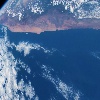
Label: water